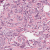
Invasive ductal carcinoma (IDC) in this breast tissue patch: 1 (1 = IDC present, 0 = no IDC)